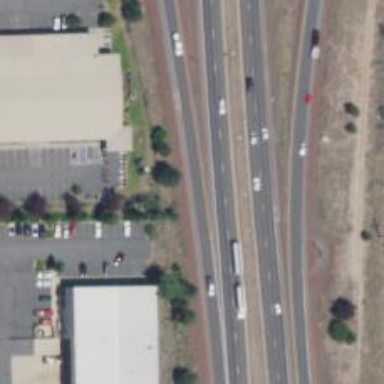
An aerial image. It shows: Trunk link highway.